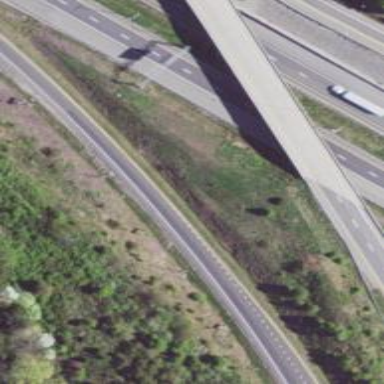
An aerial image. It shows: Asphalt motorway link.